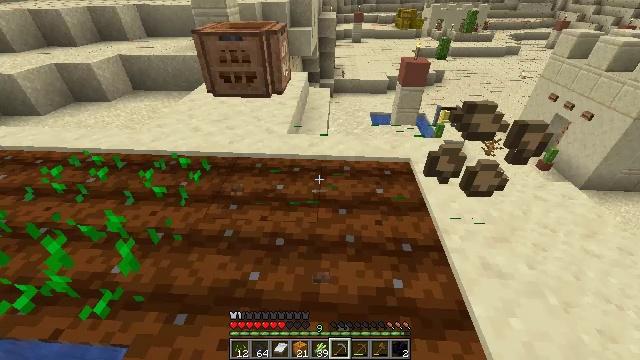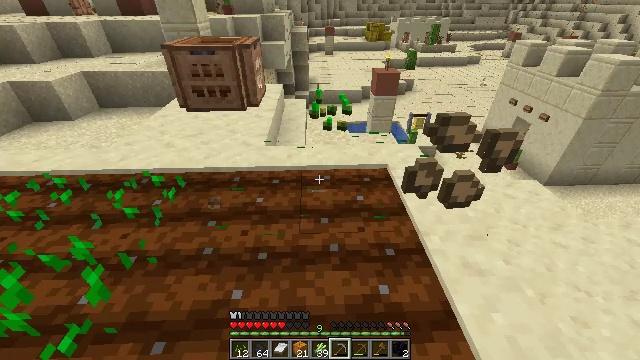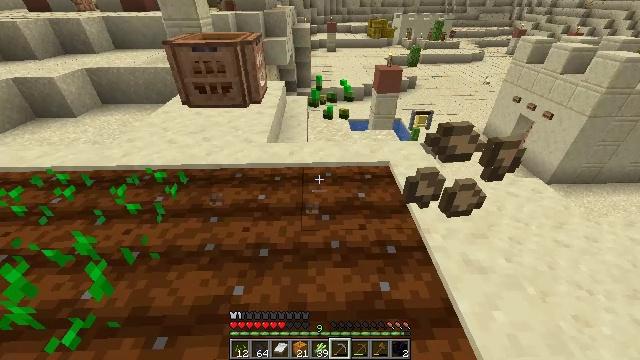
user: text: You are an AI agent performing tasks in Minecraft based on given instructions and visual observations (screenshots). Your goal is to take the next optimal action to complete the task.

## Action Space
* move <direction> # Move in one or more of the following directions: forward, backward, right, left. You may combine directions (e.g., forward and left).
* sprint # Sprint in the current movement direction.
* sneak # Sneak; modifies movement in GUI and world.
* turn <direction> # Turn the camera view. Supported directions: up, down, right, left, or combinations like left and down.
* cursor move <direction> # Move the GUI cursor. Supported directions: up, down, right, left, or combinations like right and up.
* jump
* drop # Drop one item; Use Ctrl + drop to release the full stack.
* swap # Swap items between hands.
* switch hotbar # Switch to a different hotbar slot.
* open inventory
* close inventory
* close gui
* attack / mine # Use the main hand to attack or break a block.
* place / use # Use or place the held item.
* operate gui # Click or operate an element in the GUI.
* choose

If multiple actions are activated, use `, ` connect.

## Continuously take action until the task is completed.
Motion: motion action
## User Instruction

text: Harvest beetroots from the farm.
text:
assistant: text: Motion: turn right and up
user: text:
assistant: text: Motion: attack / mine
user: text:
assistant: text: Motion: attack / mine